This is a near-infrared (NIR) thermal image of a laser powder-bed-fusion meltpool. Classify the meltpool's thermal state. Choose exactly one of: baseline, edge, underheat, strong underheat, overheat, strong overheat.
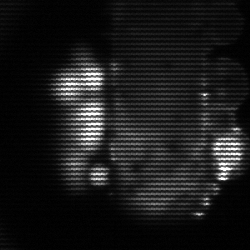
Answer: strong underheat